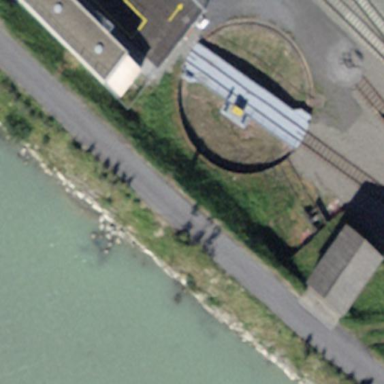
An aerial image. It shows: Yard with single track and railway turntable.